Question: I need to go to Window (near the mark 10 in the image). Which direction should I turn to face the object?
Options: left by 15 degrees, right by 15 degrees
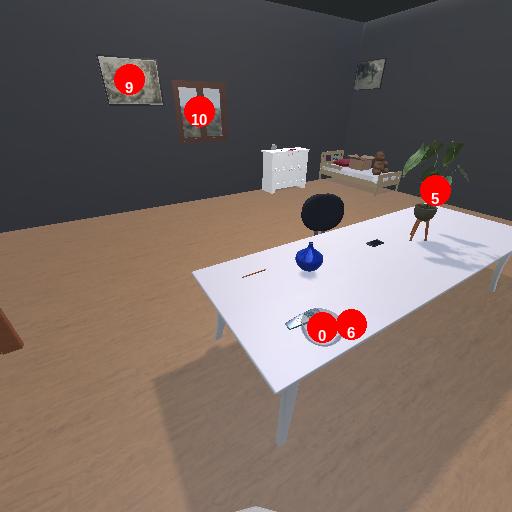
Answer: left by 15 degrees